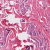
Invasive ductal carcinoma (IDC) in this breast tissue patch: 0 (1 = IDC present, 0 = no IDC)